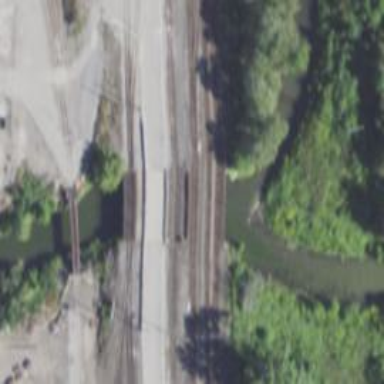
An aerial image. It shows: Railway bridge over siding.